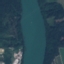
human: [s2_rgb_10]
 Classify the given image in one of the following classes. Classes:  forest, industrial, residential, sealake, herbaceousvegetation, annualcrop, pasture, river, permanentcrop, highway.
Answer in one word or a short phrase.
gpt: River